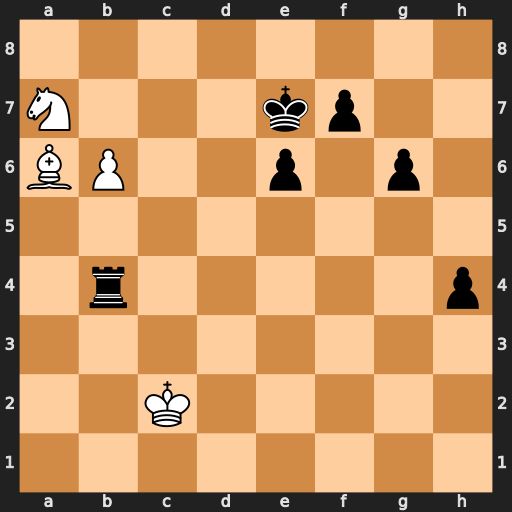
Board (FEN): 8/N3kp2/BP2p1p1/8/1r5p/8/2K5/8
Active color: w
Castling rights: -
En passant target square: -
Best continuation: Nc6+ Kd7 Nxb4